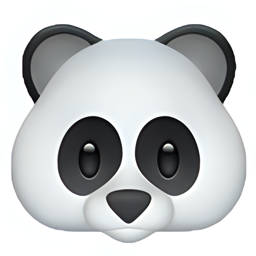
Name: panda face
Emoji: 🐼
Group: Animals & Nature
Sub-group: animal-mammal